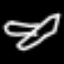
Label: airplane